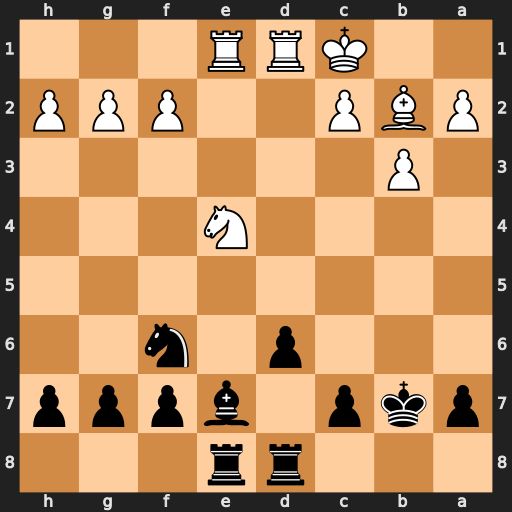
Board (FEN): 3rr3/pkp1bppp/3p1n2/8/4N3/1P6/PBP2PPP/2KRR3
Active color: b
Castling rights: -
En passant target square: -
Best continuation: Nxe4 Rxe4 Bg5+ f4 Rxe4